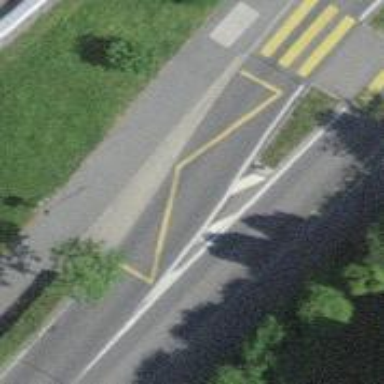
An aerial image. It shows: Public transport stop position.